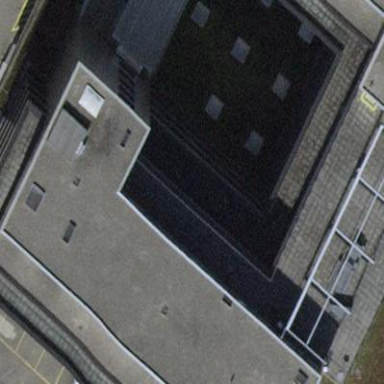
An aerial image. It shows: Commercial building used as office.